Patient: sex M, age 26
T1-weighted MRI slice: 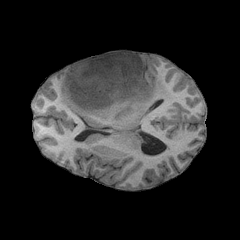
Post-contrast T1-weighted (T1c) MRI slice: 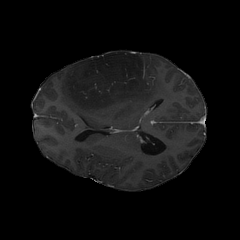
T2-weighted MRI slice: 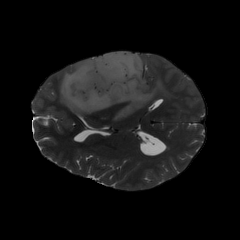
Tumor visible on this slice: yes
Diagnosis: Astrocytoma, IDH-mutant
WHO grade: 3